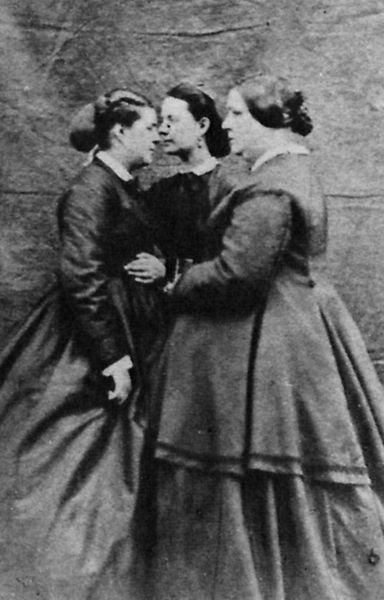
Titel: Porträt dreier Frauen
Künstler: Französischer Photograph
Institution: (Privatsammlung)
Schlagwörter: dunkel, gruppe, hand, schatten, weiß, frauen, menschen, damen, frau, frisur, frisuren, grau, hell, kleid, kleider, köpfe, licht, mund, nase, ohrring, profil, reden, schmuck, schwarz, blick, tuch, fest, gespräch, rock, teppich, alt, gesichter, jung, profile, wand, arme, augen, falten, gesicht, knoten, kragen, stehen, trauer, ärmel, bildnis, hände, krägen, porträt, vorhang, auge, haare, stoff, drei, mutter, ohrringe, tochter, rechts, dutt, unterhaltung, röcke, zöpfe, dick, zopf, ernst, streng, schwanger, unscharf, foto, fotografie, photographie, fett, haarknoten, penis, eng, links, schwarz-weiss, brille, leinwand, manschetten, treffen, schwester, anlass, älter, photo, ganzfigur, krage, hamd, viktorianisch, beleibt, erinnerung, komisch, victoria, drei frauen, trösten, rücke, besprechung, prall, häde, paragone, haase, grabschen, vertraut, klaid, muschi, allansicht, wei er kragen, 3, 1900, kaffeekränzchen, äörmel, unganlass